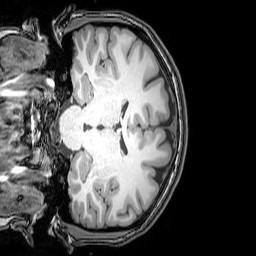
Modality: T1w
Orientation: coronal
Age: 23
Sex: female
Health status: healthy
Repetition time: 0.081 s
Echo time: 0.037 s